Question: I followed this example to display my usercontrol inside Coding4Fun MessagePrompt.
<URL>
When the Home icon at the bottom of the page is clicked I open MessagePromt which has my UserControl with two buttons as shown in image below.
But for some reason there appears this light white border, I am unable to determine from where it is coming.
I have set border Transparent and 0 thickness for my usercontorl and all controls inside it.
I just want to show the blue panel and no white border and it's width is 300 as what it is seen.
Does any one has any idea?

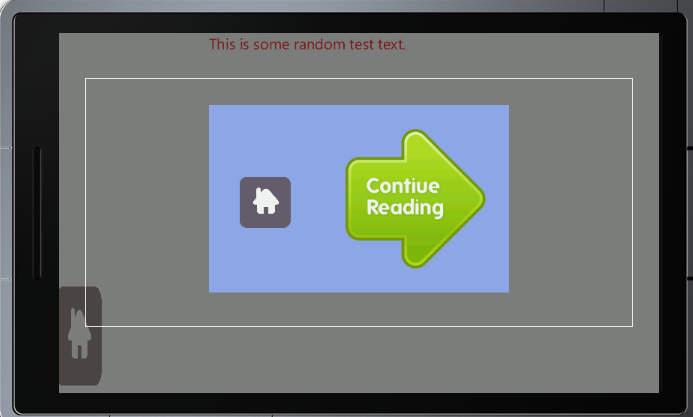
Answer: I got help from on apphub forums. Here's his solution:
'''
<phone:PhoneApplicationPage
...
xmlns:c4f="clr-namespace:Coding4Fun.Phone.Controls;assembly=Coding4Fun.Phone.Controls">
<phone:PhoneApplicationPage.Resources>
<ControlTemplate x:Key="MsgPropmtNoBorder" TargetType="c4f:MessagePrompt">
<Grid VerticalAlignment="Stretch">
<Rectangle Fill="{StaticResource TransparentBrush}" />
<Border VerticalAlignment="Top"
Margin="10"
Background="{TemplateBinding Background}"
BorderThickness="0"
BorderBrush="{StaticResource PhoneForegroundBrush}">
<StackPanel Margin="10">
<TextBlock
Text="{TemplateBinding Title}"
Margin="0,-10,-25,10"
FontSize="30"
TextWrapping="Wrap" FontFamily="Segoe WP Light" />
<ContentPresenter Content="{TemplateBinding Body}" />
<StackPanel
Margin="0,10,0,0"
Name="actionButtonArea"
Orientation="Horizontal"
HorizontalAlignment="Center" />
</StackPanel>
</Border>
</Grid>
</ControlTemplate>
</phone:PhoneApplicationPage.Resources>
MessagePrompt prompt = new MessagePrompt();
prompt.Body = new WPUC();
prompt.ActionPopUpButtons.Clear();
prompt.Overlay = new SolidColorBrush(Color.FromArgb(155, 41, 41, 41));
prompt.Template = (ControlTemplate)this.Resources["MsgPropmtNoBorder"];
prompt.Show();
'''
Here's the resultant popup: